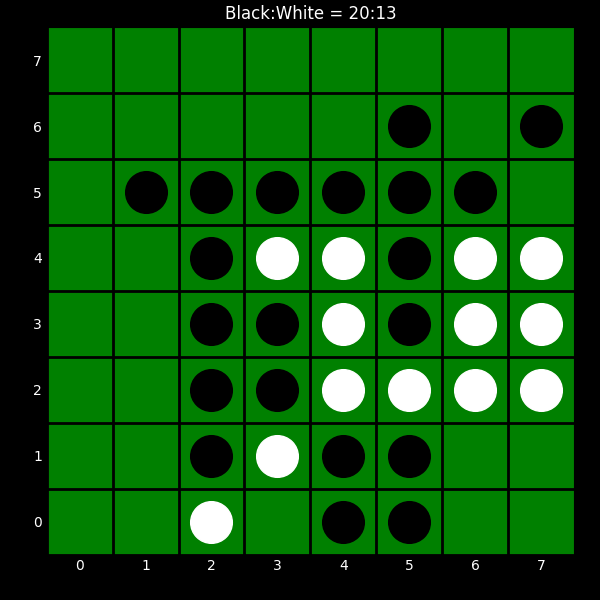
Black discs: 20
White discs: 13